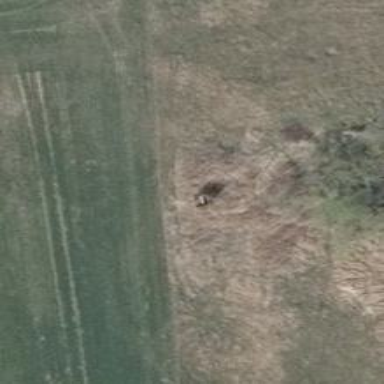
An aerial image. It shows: Hunting stand.